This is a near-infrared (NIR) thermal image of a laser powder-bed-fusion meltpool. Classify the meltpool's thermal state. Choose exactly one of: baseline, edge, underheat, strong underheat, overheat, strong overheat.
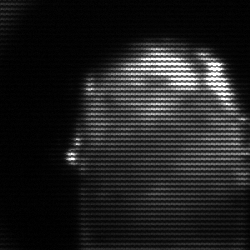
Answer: baseline